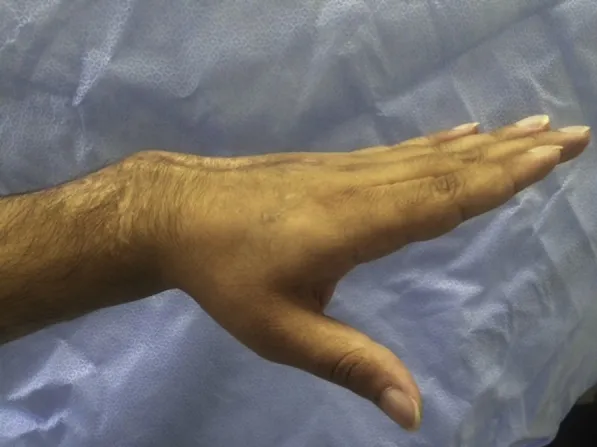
functional outcome at 1 year: Full active finger extension with simultaneous mild wrist flexion.
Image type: medical_photograph (other_medical_photograph)